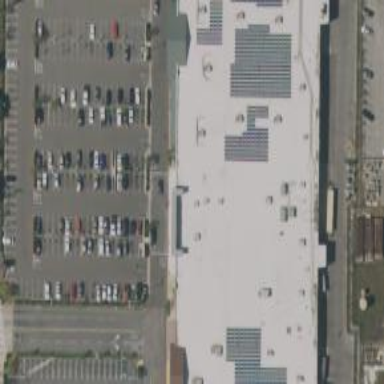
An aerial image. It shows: Supermarket.